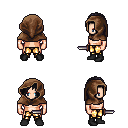
a pixel art fantasy rpg character, male body template, human, light skin, leather shoulder armor, gold greaves, raven parted hairstyle, cloth hood, black shoes, dagger, four views (front, back, left, right), 2x2 character sprite sheet, small pixel art, hard edges, no anti-aliasing